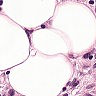
Metastatic tissue present: yes